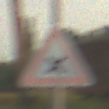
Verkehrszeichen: KreuzungOderEinmuendung
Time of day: SunriseSunset
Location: Outdoor (Suburban)
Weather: PartlyCloudy
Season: NotSpecified
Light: Natural